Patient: sex M, age 42
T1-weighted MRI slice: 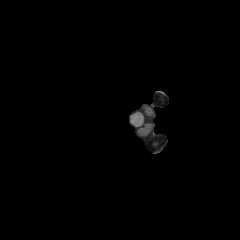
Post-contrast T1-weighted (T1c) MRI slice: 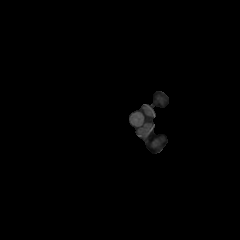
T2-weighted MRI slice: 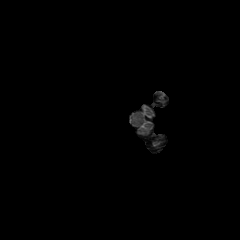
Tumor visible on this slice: no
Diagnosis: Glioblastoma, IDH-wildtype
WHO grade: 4